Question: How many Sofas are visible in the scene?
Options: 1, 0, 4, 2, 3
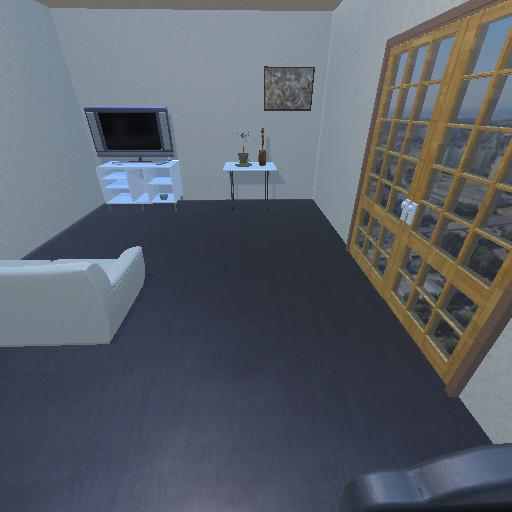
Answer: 1